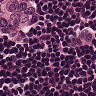
Metastatic tissue present: yes